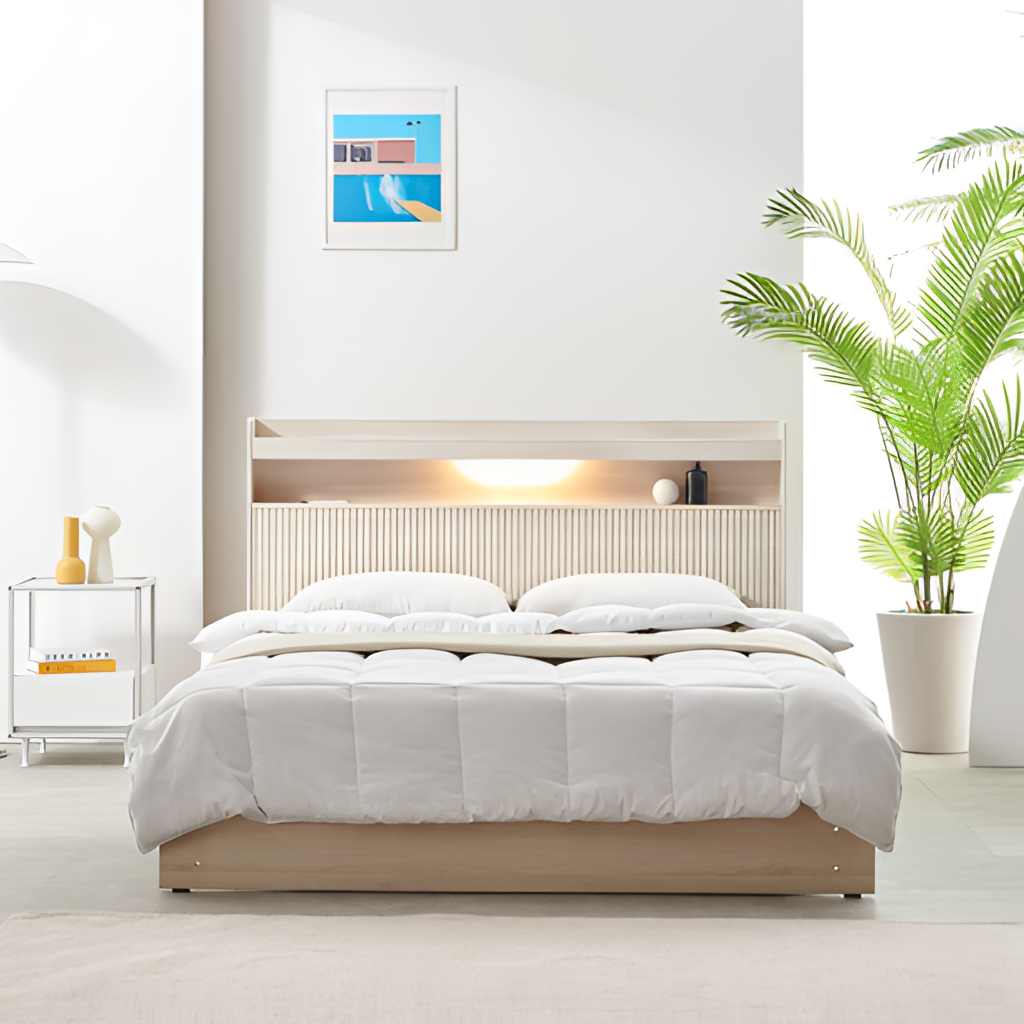
bedroom, beige wood illuminated headboard bed, paint wallpaper, with solid pattern, minimalist, beige tile flooring, with large square pattern